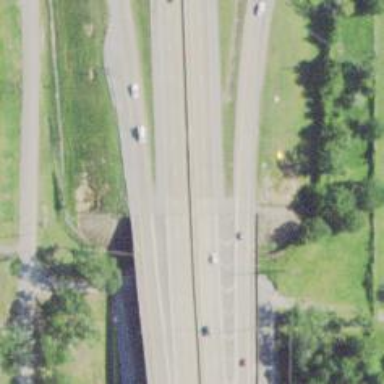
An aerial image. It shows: Bridge on motorway link.